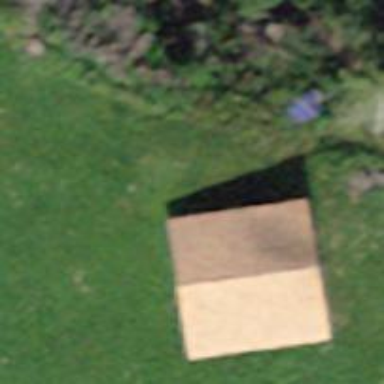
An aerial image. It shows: Cabin.